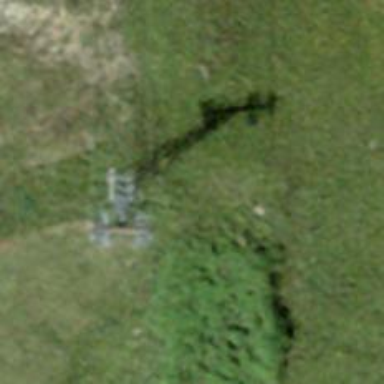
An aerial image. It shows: Pylon used for aerialway.